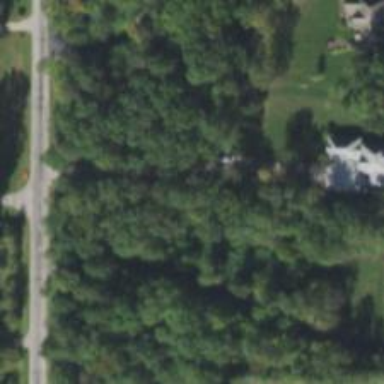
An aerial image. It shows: Driveway.